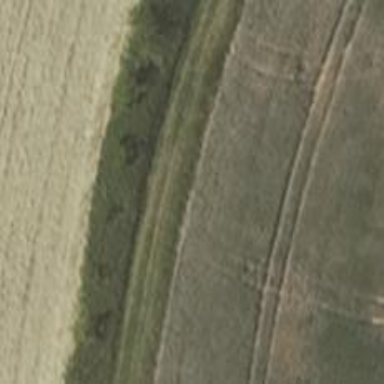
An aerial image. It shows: Track with very rough surface.